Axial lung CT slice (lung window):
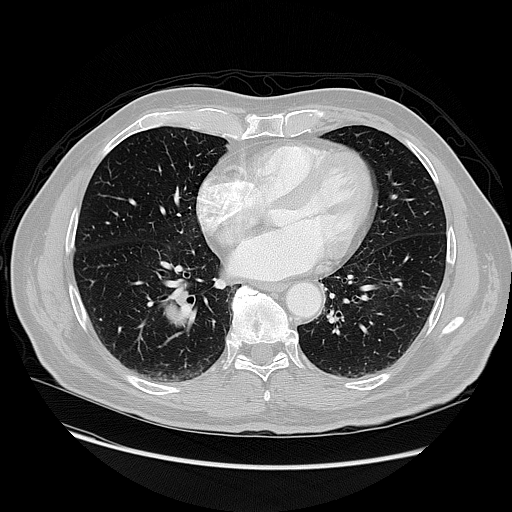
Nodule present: no